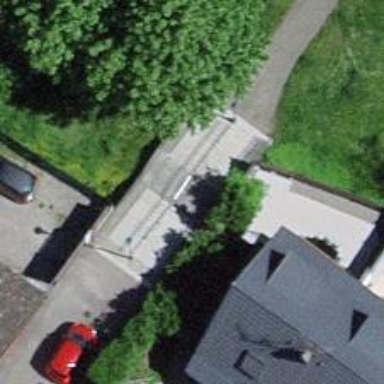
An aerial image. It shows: Set of steps on the road.